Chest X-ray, PA view. Patient: 57 years old, sex M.
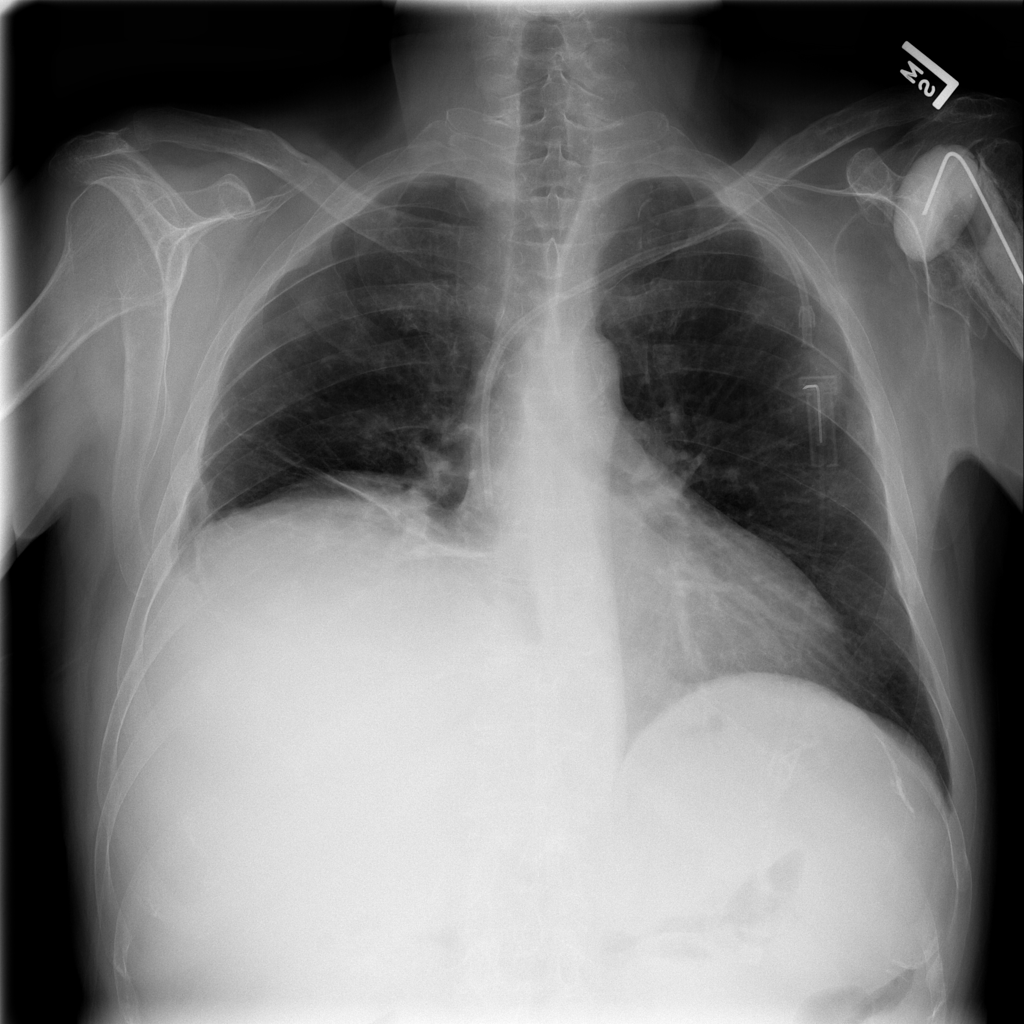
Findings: No Finding